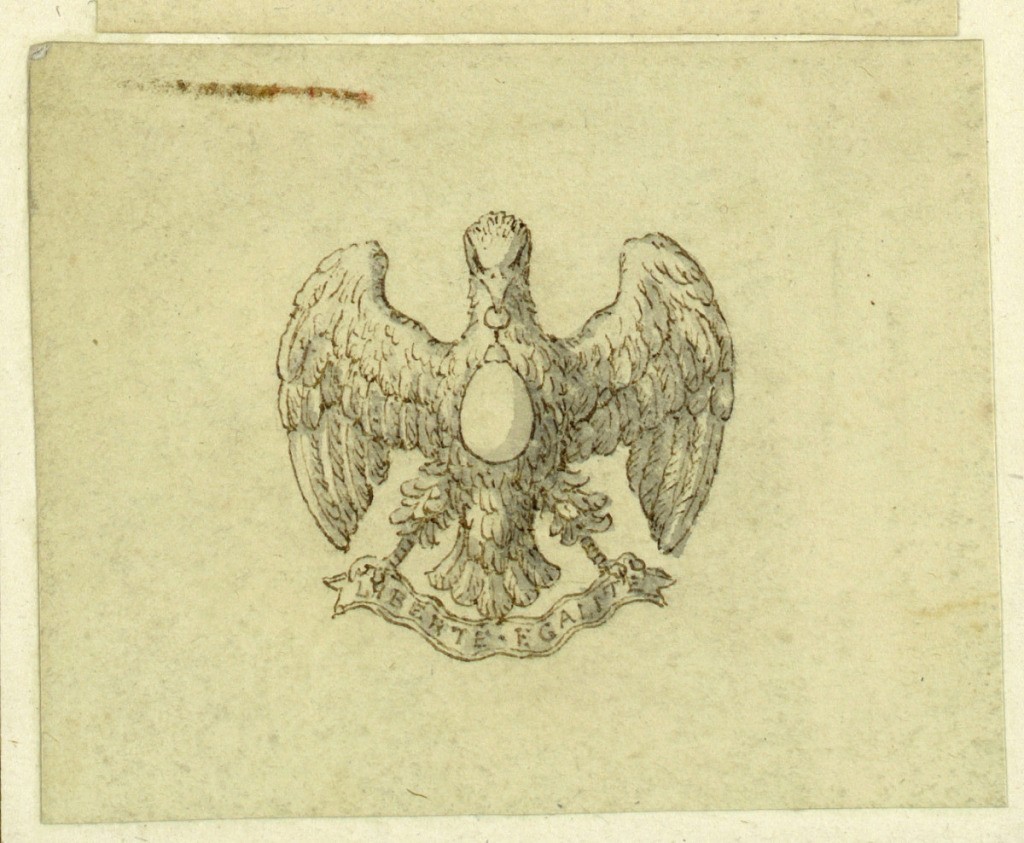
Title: Design for a Brooch
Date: ca. 1790–1800
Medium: Pen and sepia ink, brush and gray watercolor on light green paper
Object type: Drawing
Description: Jewelry design for a brooch. An eagle with spread wings, supporting with his beak a teardrop-shaped diamond, and in his claws a scroll with the inscription: LIBERTE EGALITE